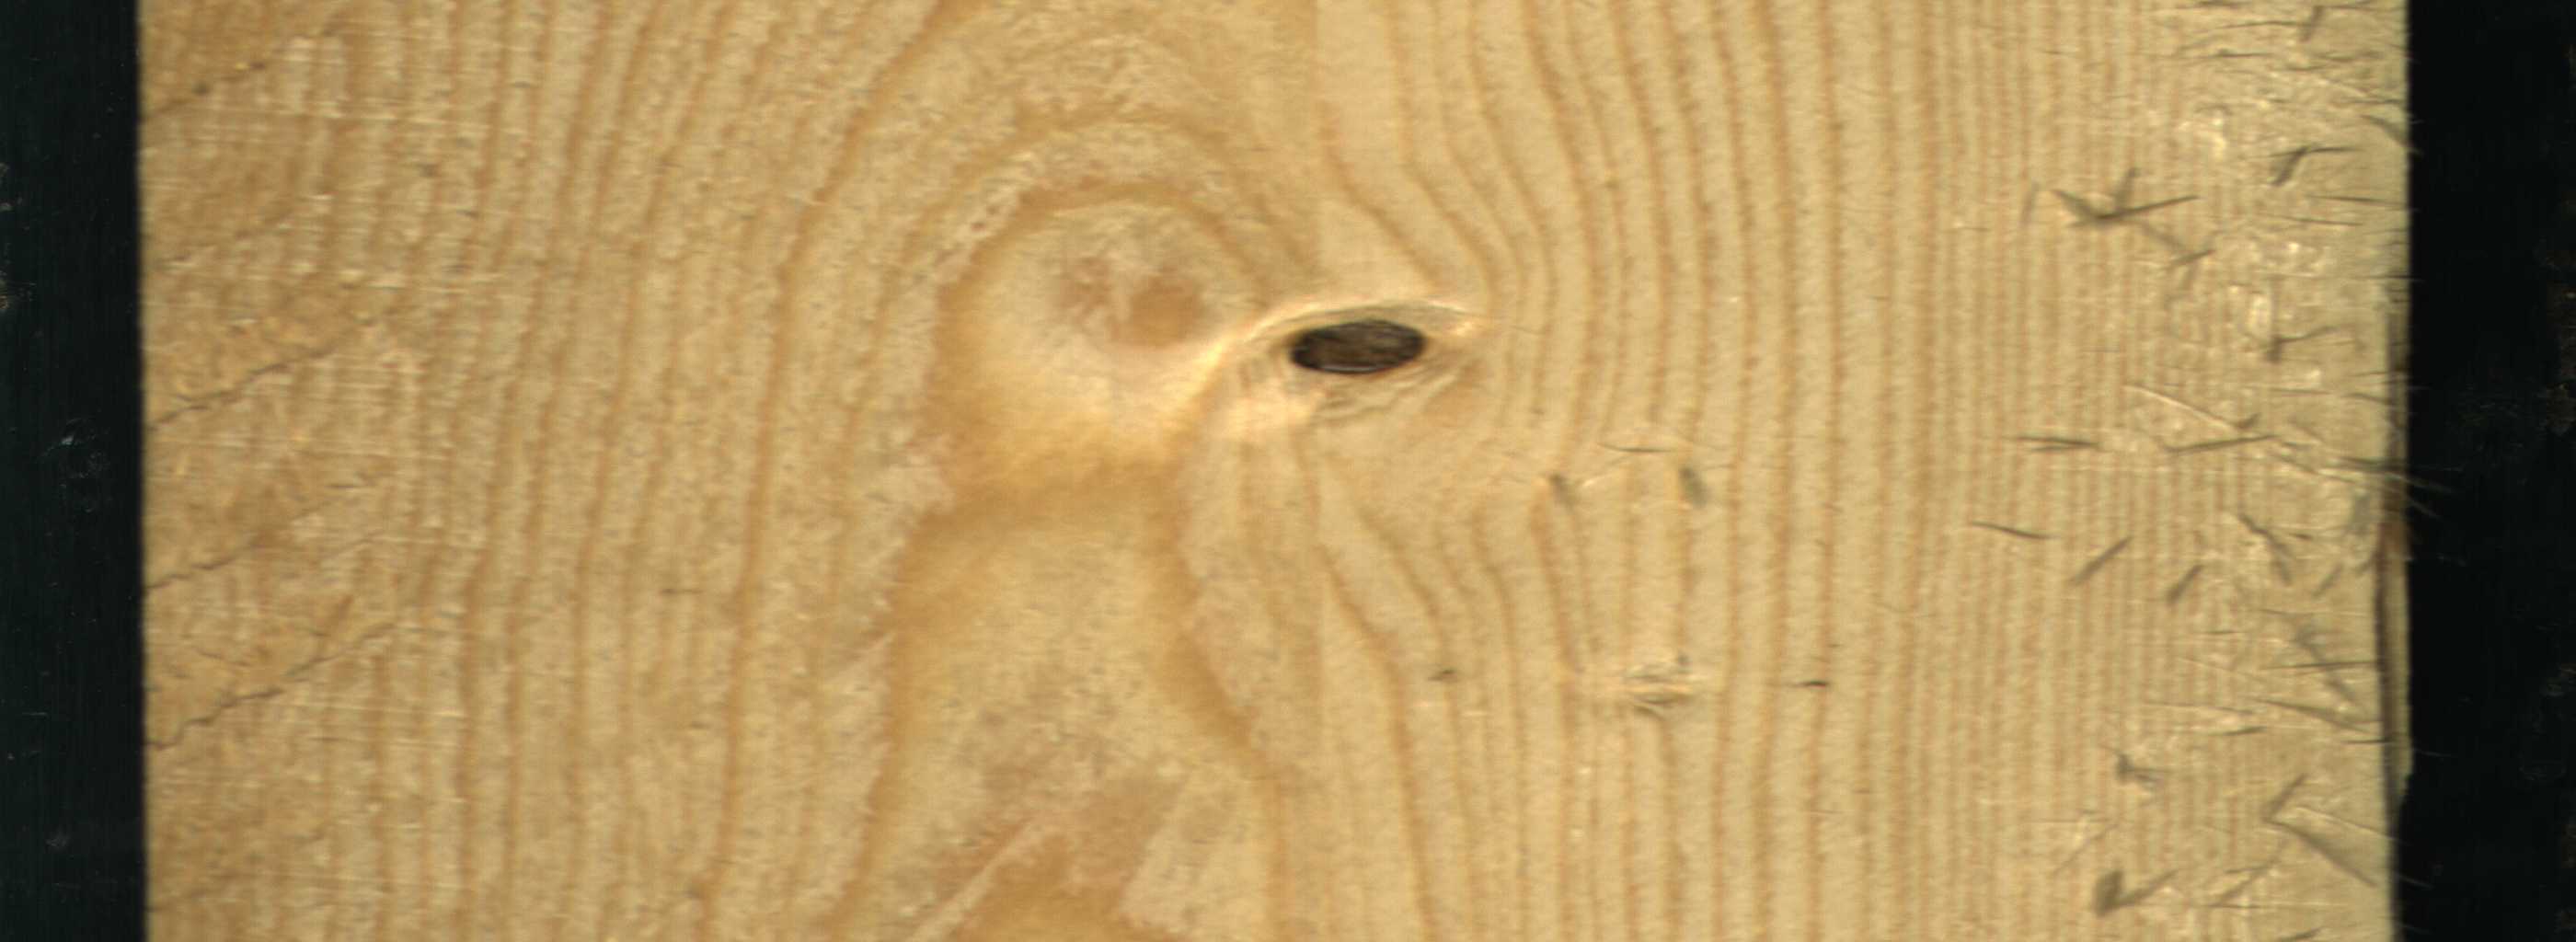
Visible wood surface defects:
Dead_Knot